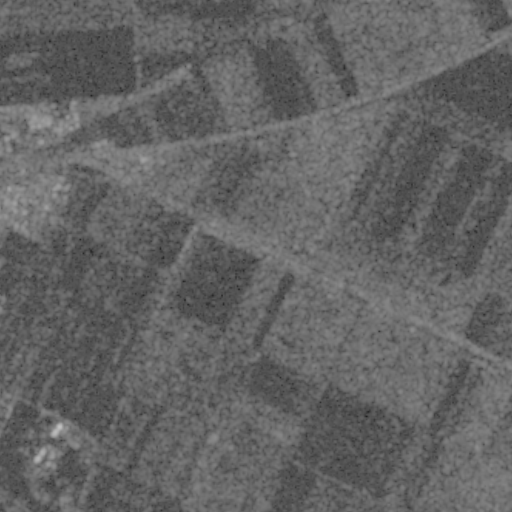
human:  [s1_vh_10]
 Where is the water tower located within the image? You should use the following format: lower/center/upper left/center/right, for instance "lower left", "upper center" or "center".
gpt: The water tower is located in the lower left of the image.
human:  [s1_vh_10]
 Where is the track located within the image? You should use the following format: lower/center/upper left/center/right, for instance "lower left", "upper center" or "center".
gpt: There is no track in the image.

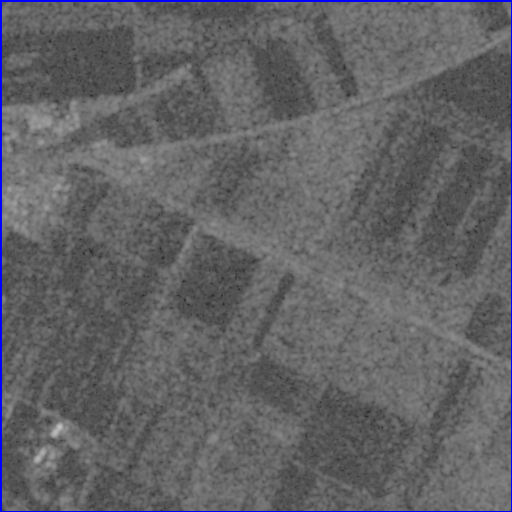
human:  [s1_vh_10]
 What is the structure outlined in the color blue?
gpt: The structure outlined in blue is a crop field.
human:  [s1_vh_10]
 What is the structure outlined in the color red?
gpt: There is no red outline.